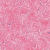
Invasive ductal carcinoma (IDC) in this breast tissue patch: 0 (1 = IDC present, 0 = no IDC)